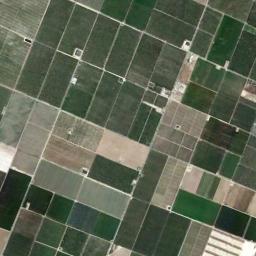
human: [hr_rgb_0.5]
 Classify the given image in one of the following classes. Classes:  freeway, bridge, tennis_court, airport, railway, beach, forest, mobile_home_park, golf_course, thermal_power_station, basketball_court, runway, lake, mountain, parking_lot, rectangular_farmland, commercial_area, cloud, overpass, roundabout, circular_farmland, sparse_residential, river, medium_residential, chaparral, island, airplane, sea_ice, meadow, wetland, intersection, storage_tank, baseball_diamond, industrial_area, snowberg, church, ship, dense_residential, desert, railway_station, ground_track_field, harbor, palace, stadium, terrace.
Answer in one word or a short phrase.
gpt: rectangular_farmland